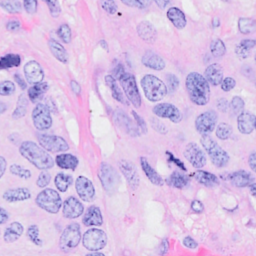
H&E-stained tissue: Breast